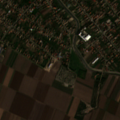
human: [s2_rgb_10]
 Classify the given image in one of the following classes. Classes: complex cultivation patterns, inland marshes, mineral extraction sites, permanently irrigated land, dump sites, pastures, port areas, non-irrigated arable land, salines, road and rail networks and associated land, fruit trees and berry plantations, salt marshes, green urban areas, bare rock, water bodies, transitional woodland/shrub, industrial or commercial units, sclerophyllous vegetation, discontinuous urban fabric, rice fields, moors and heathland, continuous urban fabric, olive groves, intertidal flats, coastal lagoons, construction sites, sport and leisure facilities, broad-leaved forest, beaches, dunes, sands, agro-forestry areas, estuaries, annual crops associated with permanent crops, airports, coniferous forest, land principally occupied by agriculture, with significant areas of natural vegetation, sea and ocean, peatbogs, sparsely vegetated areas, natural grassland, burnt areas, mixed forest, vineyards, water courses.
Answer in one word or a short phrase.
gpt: discontinuous urban fabric, non-irrigated arable land, complex cultivation patterns